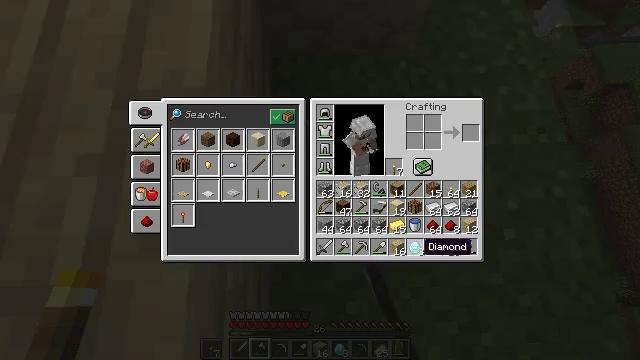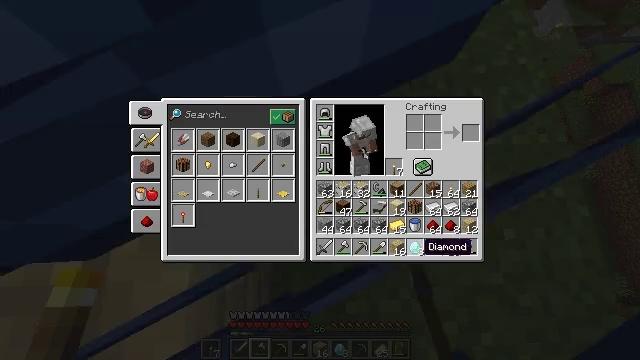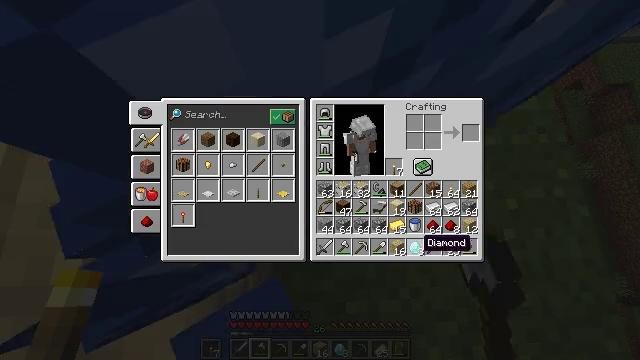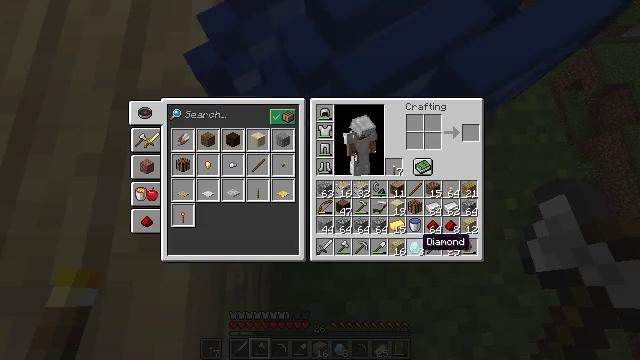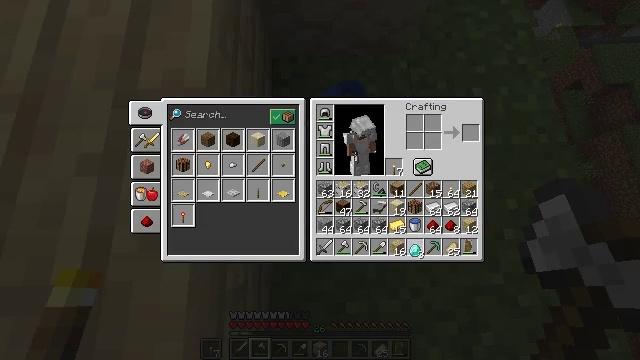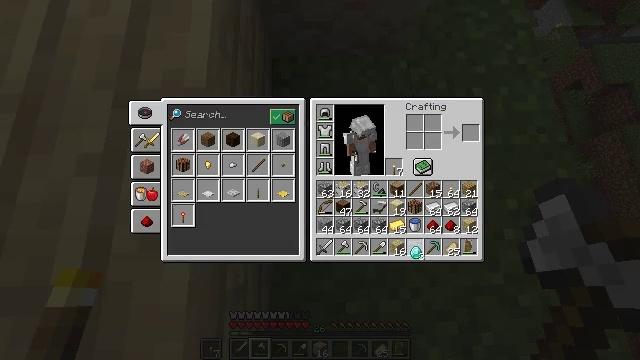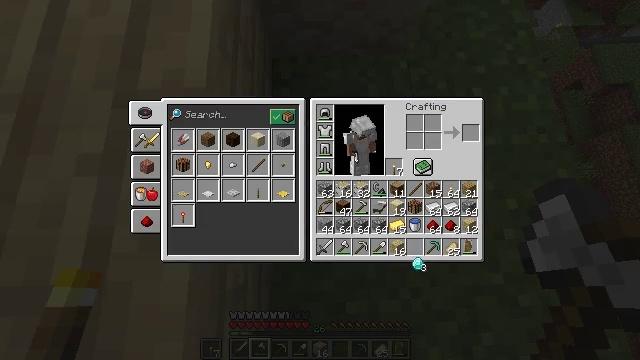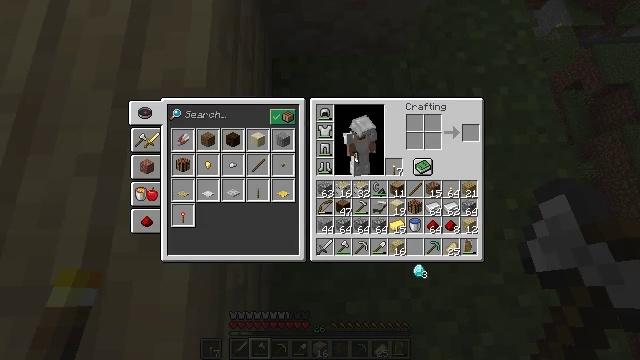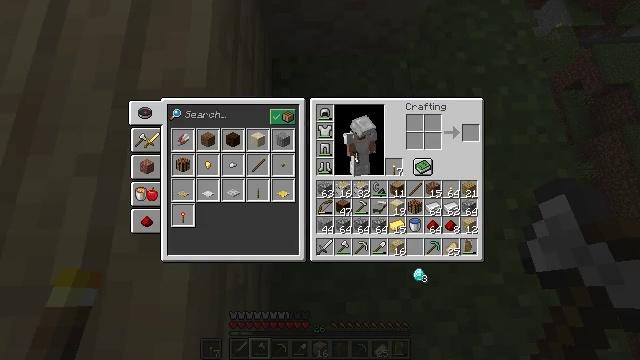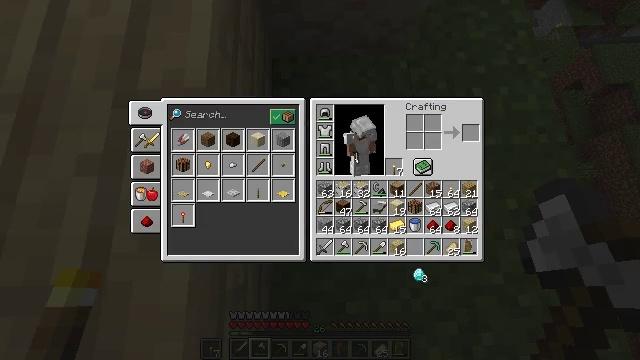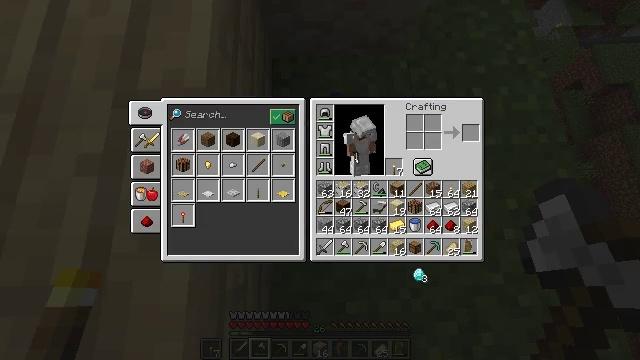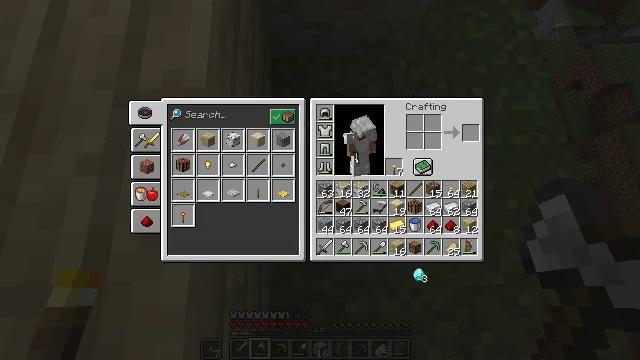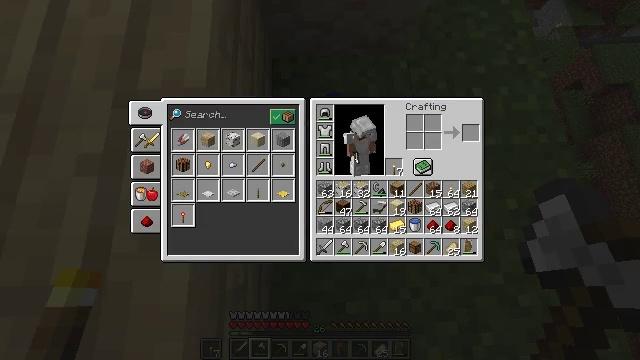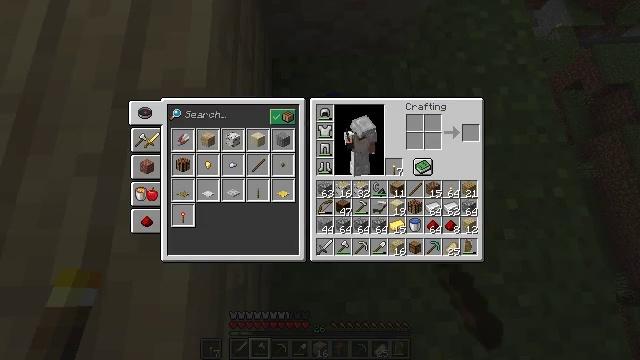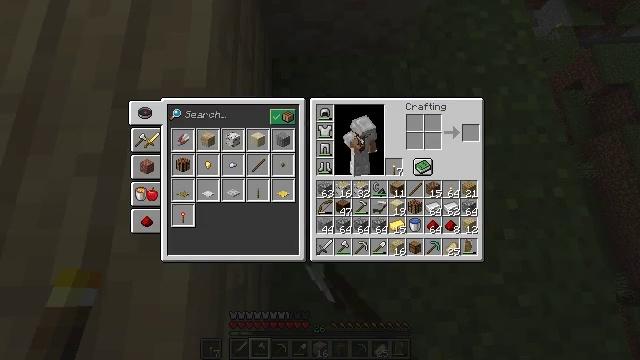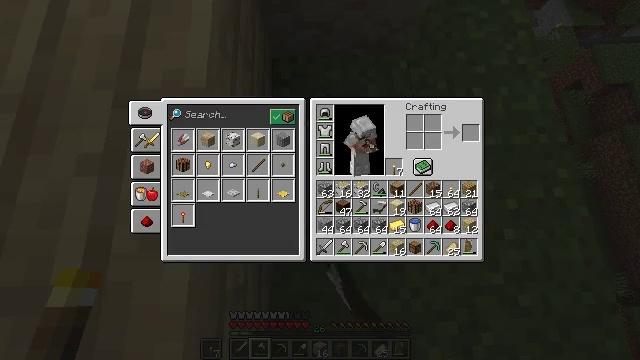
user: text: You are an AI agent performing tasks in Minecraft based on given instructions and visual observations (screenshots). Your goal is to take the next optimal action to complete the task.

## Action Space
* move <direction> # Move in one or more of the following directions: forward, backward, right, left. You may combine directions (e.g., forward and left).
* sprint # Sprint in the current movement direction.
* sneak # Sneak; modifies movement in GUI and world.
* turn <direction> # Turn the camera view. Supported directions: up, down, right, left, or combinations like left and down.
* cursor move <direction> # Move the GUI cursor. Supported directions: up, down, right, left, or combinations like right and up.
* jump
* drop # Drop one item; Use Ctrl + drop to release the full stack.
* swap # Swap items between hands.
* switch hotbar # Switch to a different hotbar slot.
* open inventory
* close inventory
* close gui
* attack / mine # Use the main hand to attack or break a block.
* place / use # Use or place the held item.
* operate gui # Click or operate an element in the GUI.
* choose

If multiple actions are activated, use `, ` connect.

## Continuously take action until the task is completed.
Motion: motion action
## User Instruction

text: Remove a diamond from the inventory.
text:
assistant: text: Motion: no_op
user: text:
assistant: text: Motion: no_op
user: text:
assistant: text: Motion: no_op
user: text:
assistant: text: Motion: attack / mine
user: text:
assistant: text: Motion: attack / mine
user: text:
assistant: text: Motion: turn down
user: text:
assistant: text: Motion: turn down
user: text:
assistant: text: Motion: attack / mine
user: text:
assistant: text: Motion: attack / mine
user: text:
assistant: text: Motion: attack / mine
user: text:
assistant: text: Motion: attack / mine
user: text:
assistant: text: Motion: no_op
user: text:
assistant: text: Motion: no_op
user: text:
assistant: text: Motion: no_op
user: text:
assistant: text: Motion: no_op
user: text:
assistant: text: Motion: no_op
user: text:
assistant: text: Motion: no_op